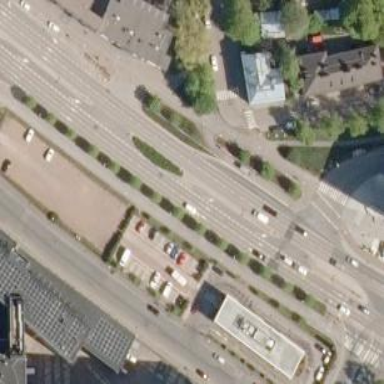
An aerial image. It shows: Primary road with asphalt surface.